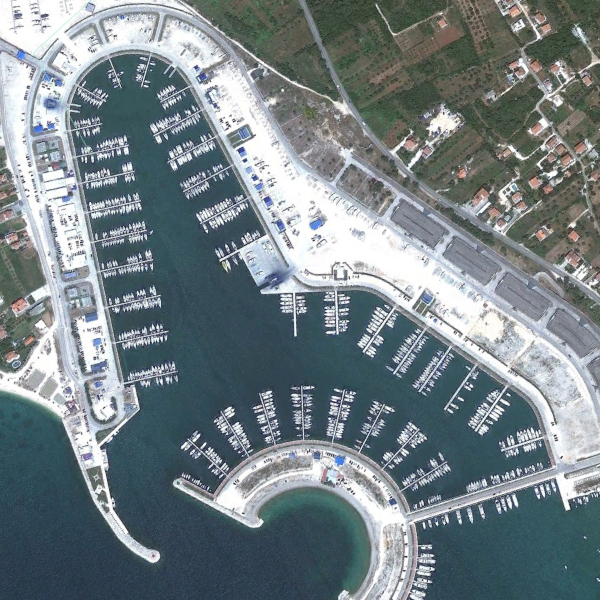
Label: Port